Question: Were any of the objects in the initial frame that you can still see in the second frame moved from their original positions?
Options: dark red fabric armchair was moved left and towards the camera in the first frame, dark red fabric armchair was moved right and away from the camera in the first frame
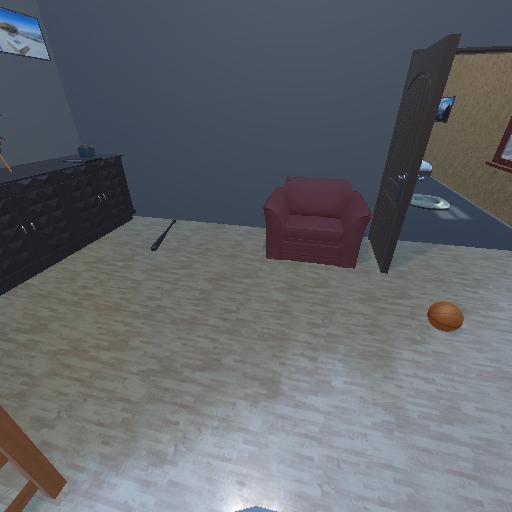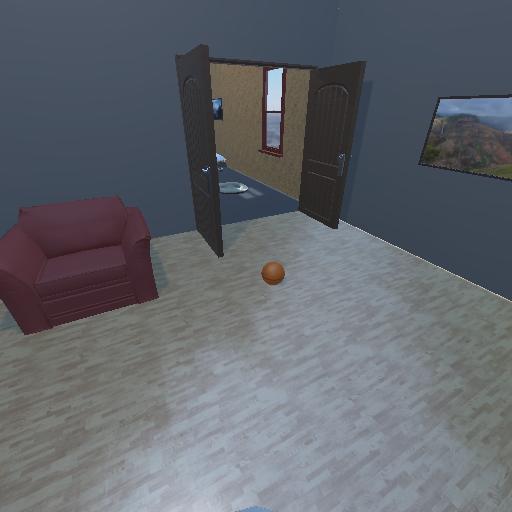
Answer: dark red fabric armchair was moved left and towards the camera in the first frame